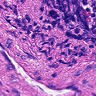
Metastatic tissue present: no